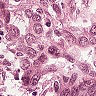
Metastatic tissue present: yes